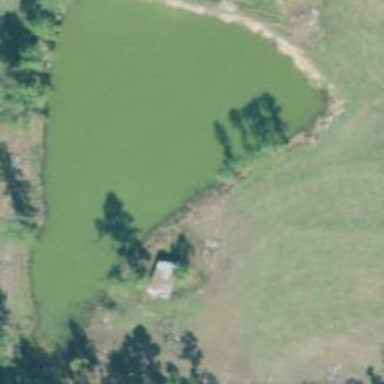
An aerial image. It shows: Serene pond surrounded by nature.